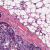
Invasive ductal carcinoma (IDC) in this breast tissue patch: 0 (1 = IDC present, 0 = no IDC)